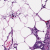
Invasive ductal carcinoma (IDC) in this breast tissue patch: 0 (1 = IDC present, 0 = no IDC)